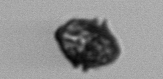
Label: Kryptoperidinium_triquetrum